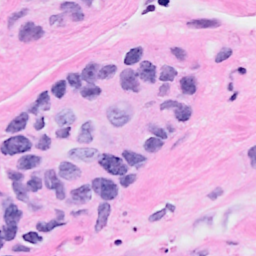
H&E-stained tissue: Breast